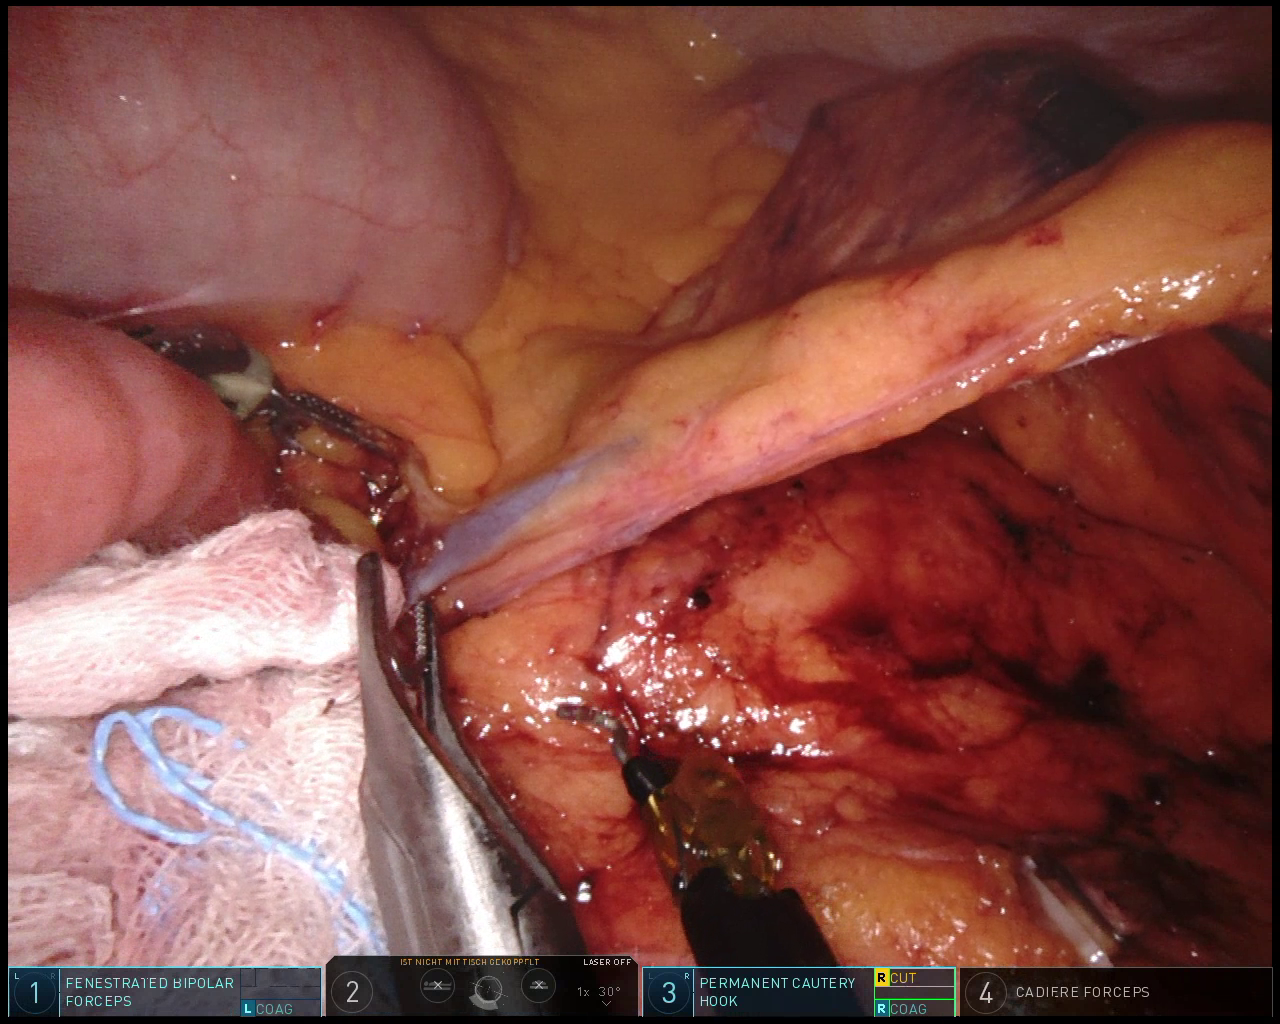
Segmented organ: intestinal_veins
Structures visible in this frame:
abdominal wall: no
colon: yes
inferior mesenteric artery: no
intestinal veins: yes
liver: no
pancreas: no
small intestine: yes
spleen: no
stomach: no
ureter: no
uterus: no
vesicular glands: no